Brain MRI, t1w sequence, axial 2D slice.
Patient: age 28, sex M, weight 95 kg, height 1.95 m
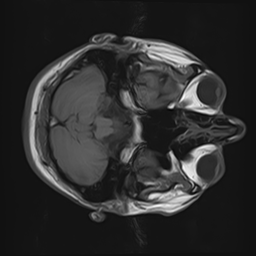